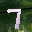
Label: 7